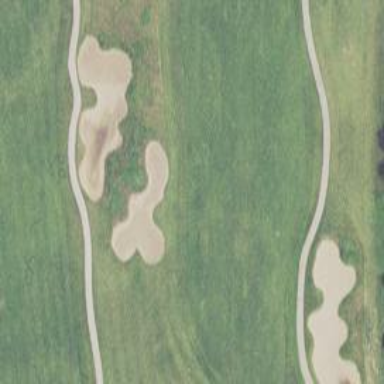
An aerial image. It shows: View of golf hole.